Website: walmart
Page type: customer-info-address
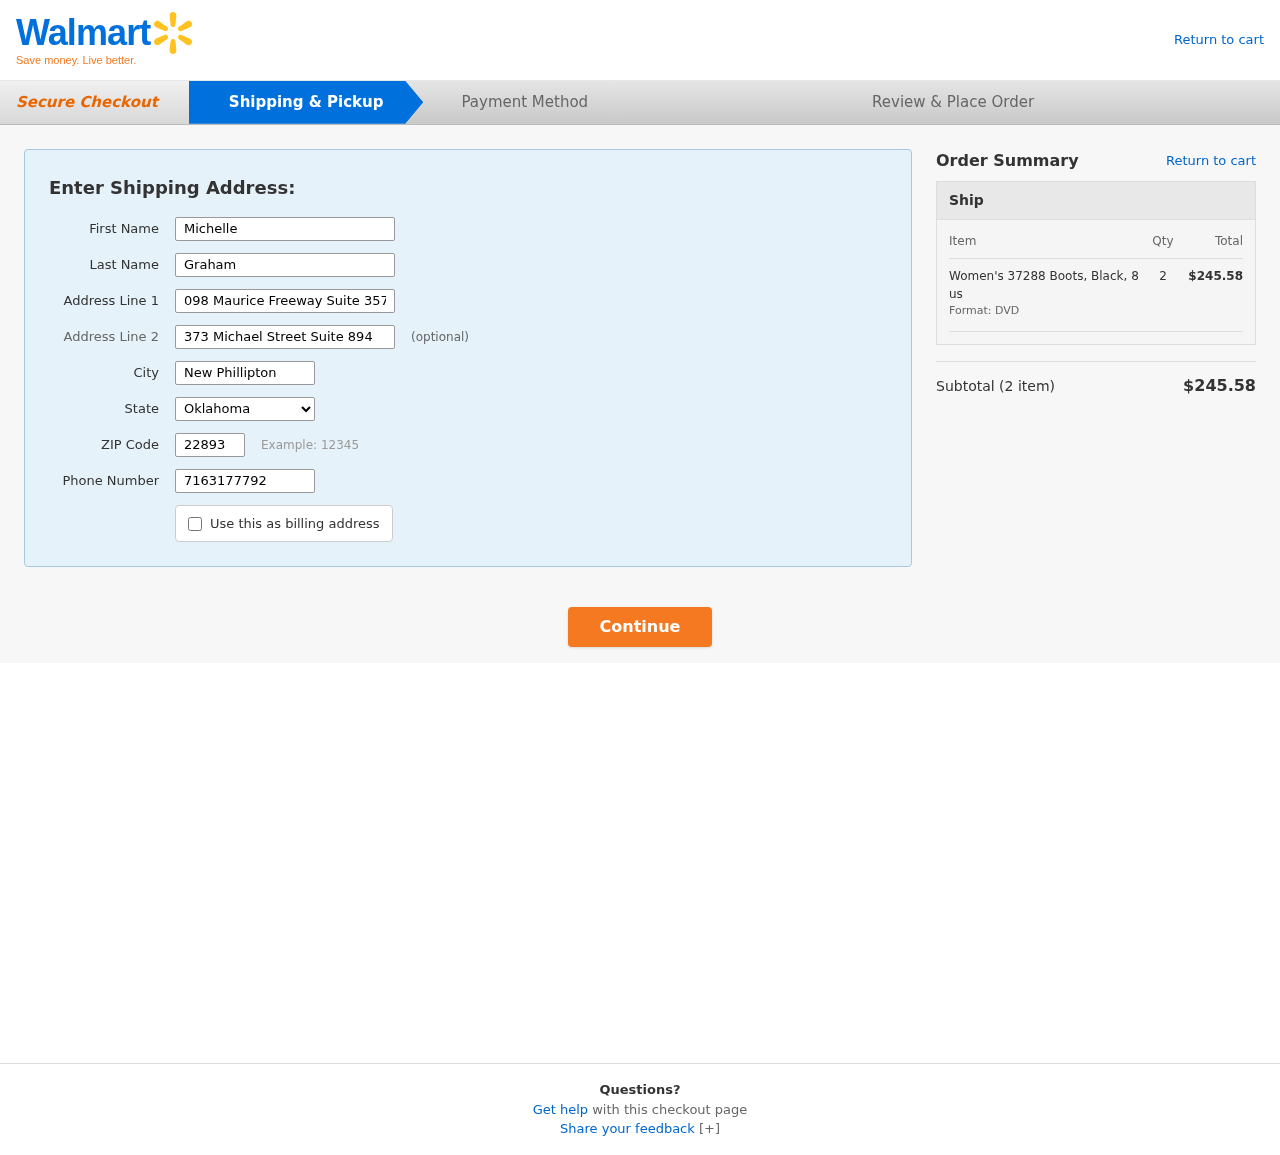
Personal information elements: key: PII_CITY
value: New Phillipton
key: PII_FIRSTNAME
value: Michelle
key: PII_LASTNAME
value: Graham
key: PII_PHONE
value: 7163177792
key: PII_POSTCODE
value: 22893
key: PII_STATE
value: Oklahoma
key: PII_STREET
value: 098 Maurice Freeway Suite 357
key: PII_STREET2
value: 373 Michael Street Suite 894
Product elements: key: PRODUCT1_NAME
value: Women's 37288 Boots, Black, 8 us
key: PRODUCT1_QUANTITY
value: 2
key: PRODUCT1_LINE_TOTAL
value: $245.58
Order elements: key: ORDER_NUM_ITEMS
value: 2
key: ORDER_SUBTOTAL
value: $245.58